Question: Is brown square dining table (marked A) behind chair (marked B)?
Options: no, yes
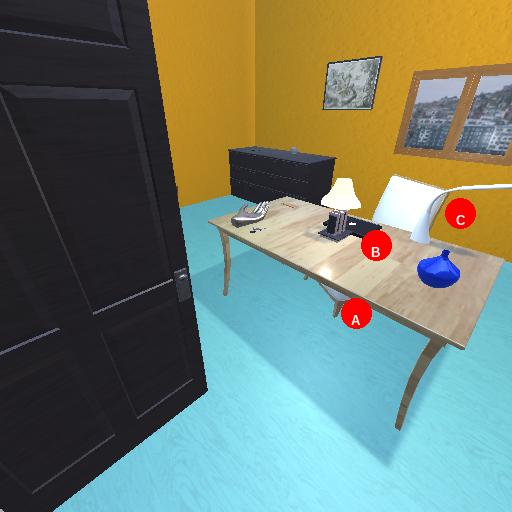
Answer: no